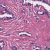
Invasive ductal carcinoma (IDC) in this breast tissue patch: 1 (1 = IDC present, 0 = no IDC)